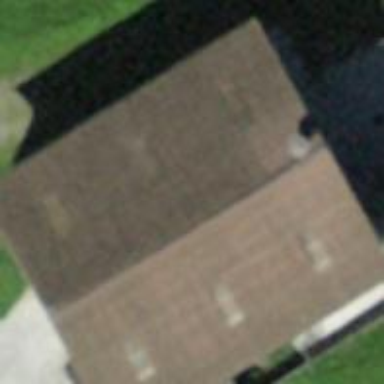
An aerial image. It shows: Farm building.